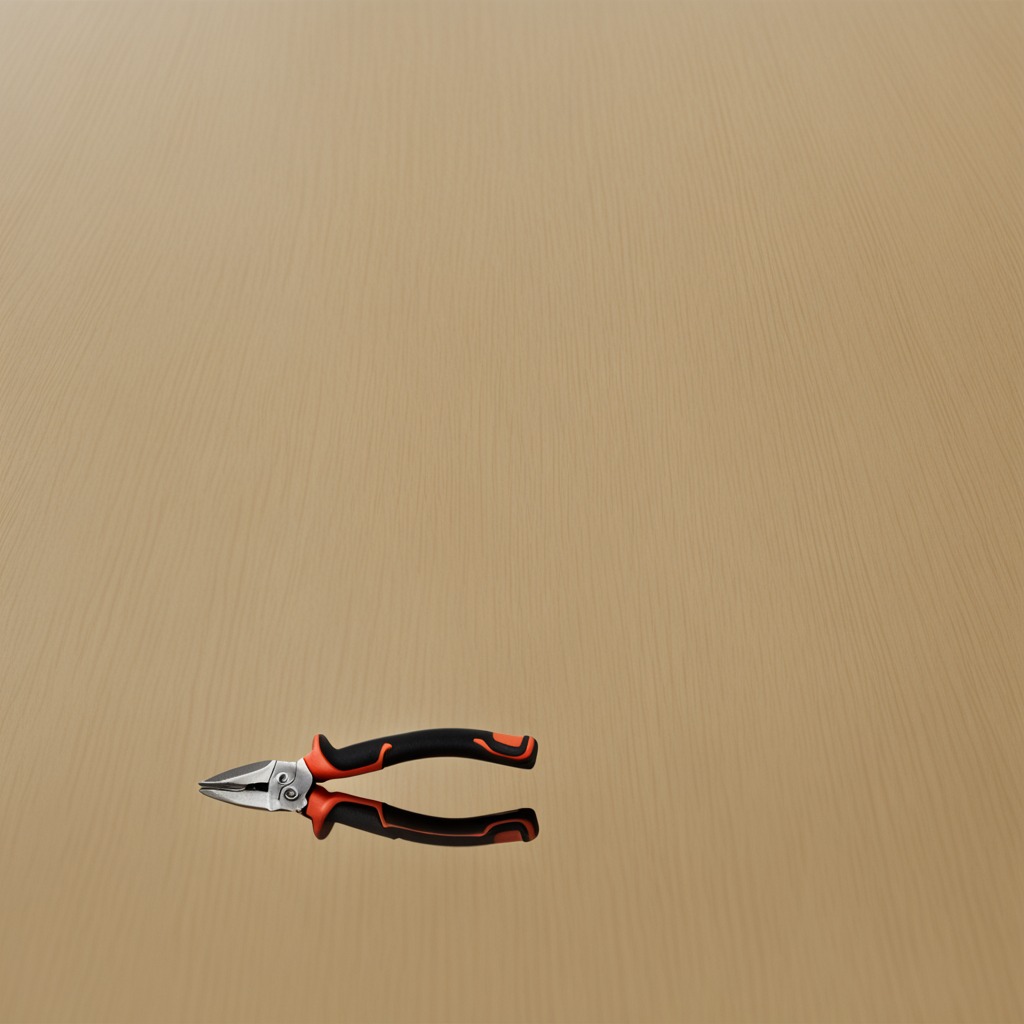
A plier lies on the plywood surface.